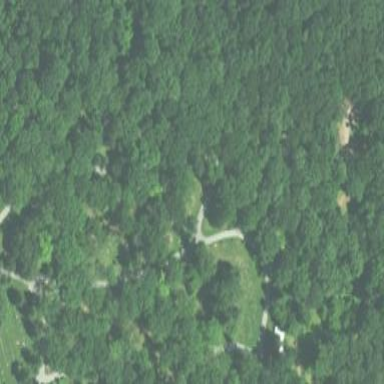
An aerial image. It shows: Cemetery.